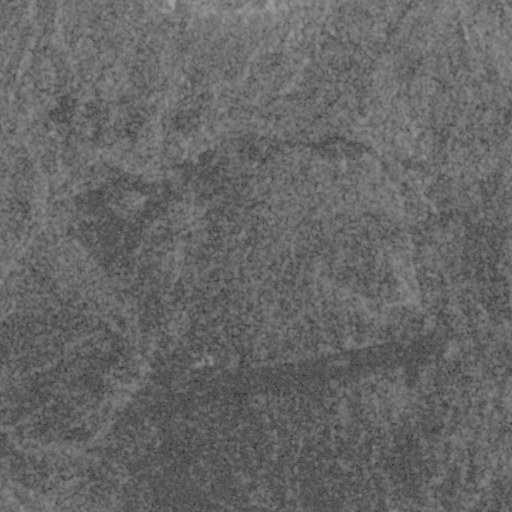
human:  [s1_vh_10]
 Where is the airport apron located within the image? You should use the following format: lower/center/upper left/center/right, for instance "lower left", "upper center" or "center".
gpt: The airport apron is located in the lower center of the image.
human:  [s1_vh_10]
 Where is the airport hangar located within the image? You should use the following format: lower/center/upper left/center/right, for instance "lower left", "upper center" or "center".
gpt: The airport hangar is located in the lower center of the image.
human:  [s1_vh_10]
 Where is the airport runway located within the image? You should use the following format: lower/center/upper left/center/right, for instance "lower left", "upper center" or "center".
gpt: The airport runway is located in the lower of the image.
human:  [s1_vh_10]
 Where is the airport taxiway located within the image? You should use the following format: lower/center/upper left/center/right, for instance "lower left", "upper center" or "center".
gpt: The airport taxiway is located in the lower center of the image.
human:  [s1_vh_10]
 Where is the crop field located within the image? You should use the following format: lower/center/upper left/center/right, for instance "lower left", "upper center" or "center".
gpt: There is no crop field in the image.

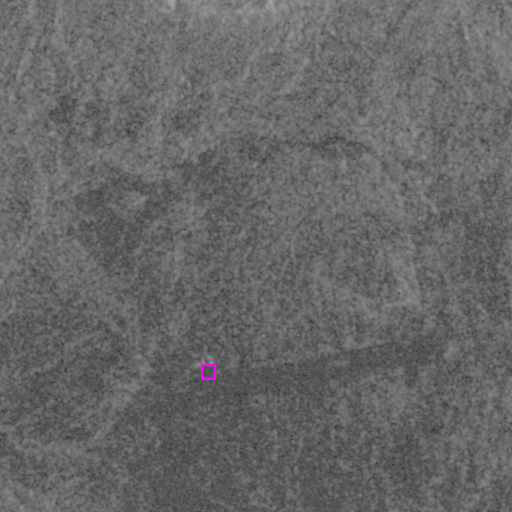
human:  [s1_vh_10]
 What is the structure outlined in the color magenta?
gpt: The structure outlined in magenta is an airport apron.
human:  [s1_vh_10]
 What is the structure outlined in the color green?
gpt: There is no green outline.